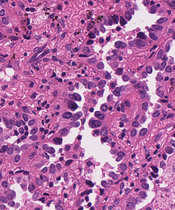
Tumor epithelial tissue: yes
Tumor-associated stroma tissue: yes
Normal tissue: no